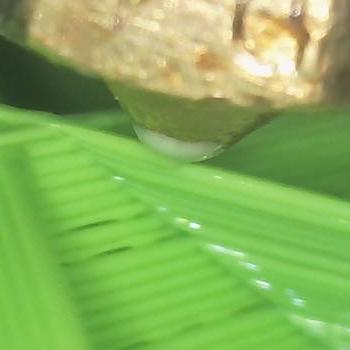
Flow rate: 79%